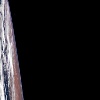
Label: space